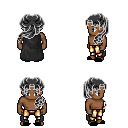
a pixel art fantasy rpg character, male body template, human, dark skin, black cape, gold greaves, gray princess hairstyle, black slippers, four views (front, back, left, right), 2x2 character sprite sheet, small pixel art, hard edges, no anti-aliasing